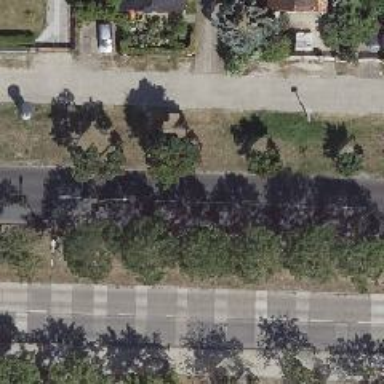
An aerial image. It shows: Avenue of deciduous broadleaved trees.